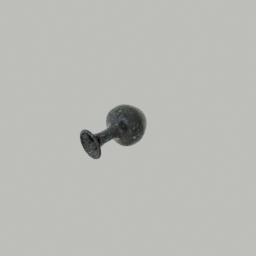
Label: decoration